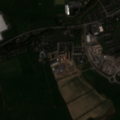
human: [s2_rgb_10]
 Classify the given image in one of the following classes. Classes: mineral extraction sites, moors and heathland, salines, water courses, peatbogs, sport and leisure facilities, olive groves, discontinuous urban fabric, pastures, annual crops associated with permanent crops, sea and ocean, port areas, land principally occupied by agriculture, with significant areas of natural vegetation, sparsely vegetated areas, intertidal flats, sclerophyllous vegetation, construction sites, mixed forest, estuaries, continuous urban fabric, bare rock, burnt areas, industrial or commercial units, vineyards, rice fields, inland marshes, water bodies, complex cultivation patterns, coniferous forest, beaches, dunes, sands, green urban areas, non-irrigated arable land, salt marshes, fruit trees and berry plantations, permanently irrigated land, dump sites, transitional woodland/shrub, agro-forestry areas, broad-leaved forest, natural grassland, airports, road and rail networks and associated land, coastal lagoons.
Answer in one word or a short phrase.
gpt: discontinuous urban fabric, industrial or commercial units, non-irrigated arable land, pastures